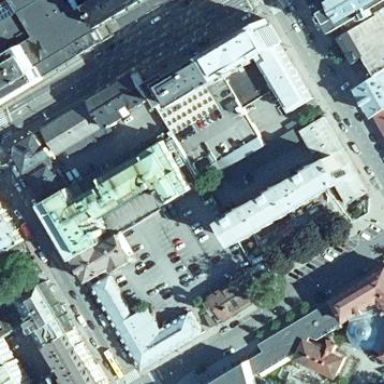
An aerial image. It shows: City block.